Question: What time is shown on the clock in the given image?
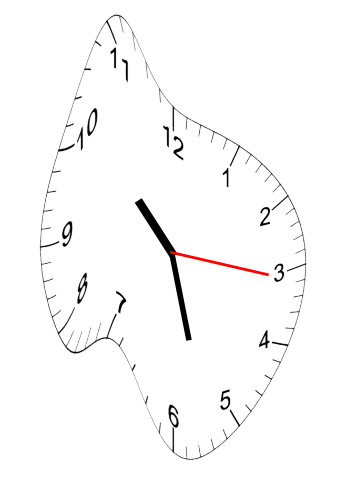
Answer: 10:27:16